Question: I created a binary classification tree using ctree. I would like each terminal node to contain the row names associated with that node. How can I accomplish this?
For example, for the dataset below, I would like the leftmost node to list the names of all those who are aged <23 (Abner to Abudemio) and the rightmost Abundiantus to Acelin respectively.
'''
names age height young
1 Abner 18 76.1 yes
2 Abraham 19 77.0 yes
3 Abram 20 78.1 yes
4 Abrasha 21 78.2 yes
5 Absalom 22 78.8 yes
6 Abudemio 23 79.7 yes
7 Abundiantus 24 79.9 no
8 Acacio 25 81.1 no
9 Acario 26 81.2 no
10 Accursius 27 81.8 no
11 Ace 28 82.8 no
12 Acelin 29 83.5 no
'''
.
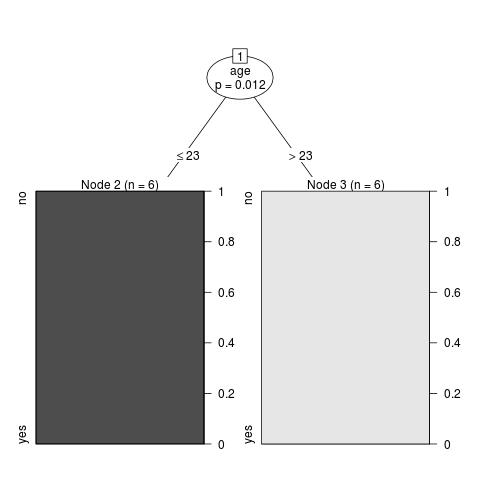
Answer: Here is one hacky solution. It involves very little modification in the original source code of the plotting functions from the 'party' package. By reading the source code, I noticed that there is a 'terminal_panel' which is calling 'node_barplot' in case the outcome is a factor. (Everything is located in the 'R/plot.R' function, if you have source package installed.) We can modify the later to display custom labels in the default bar chart.
Just issue the following command at R prompt:
'''
fixInNamespace("node_barplot", pos="package:party")
'''
and then, start adding what we want:
1. Add labels = NULL, gp = NULL to the existing list of arguments for that function.
2. Near the end of the function body, after grid.rect(gp = gpar(fill = "transparent")), add the following lines: if (!is.null(labels)) {
labs <- as.character(labels[ctreeobj@where==node$nodeID])
len <- length(labs)
x <- unit(rep(0.5, len), "npc")
y <- unit(0.5:len/len, "npc")
for (i in 1:len)
grid.text(labs[i], x=x[i], y=y[i], just="center", gp=gp)
}
Here, the key idea is to select labels corresponding to the selected node (node$nodeID), and we can grab this information from the slot where of the ctree object (this is a vector indicating in which node each case ended up). The if test is just to ensure that we can use the function as originally written. The gp argument can be used to change font size or color.
A typical call to the function would now be:
'''
plot(cfit, tp_pars=list(labels=dfrm$names))
'''
where 'dfrm$names' is a column of labels from a data frame named 'dfrm'. Here is an illustration with your data:
'''
cfit <- ctree(young ~ age, data=a,
controls=ctree_control(minsplit=2, minbucket=2))
plot(cfit, tp_args=list(labels=a$names, gp=gpar(fontsize=8, col="darkgrey")))
'''

'iris'